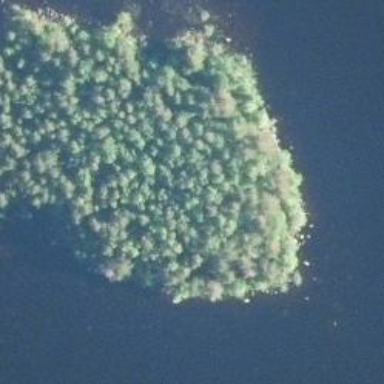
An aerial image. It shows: Islet.